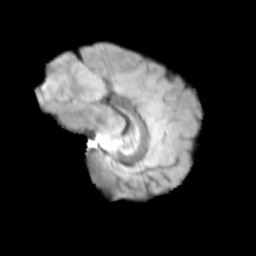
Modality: T2w
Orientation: sagittal
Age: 12
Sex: male
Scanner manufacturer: siemens
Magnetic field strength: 3 T
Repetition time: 3.8 s
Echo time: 0.07 s